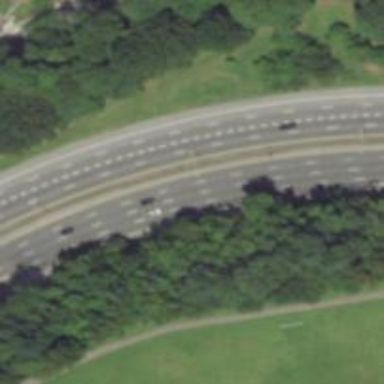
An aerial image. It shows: Asphalt motorway.